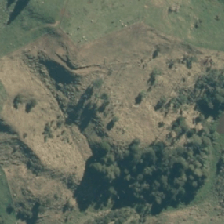
Land cover: manuka_kanuka